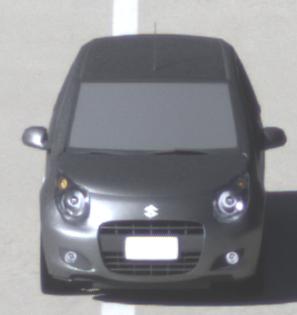
Make: Suzuki
Model: Alto 1.0
Detailed model: Alto (V)
Model produced from: 2011/02
Model produced until: 2011/03
Doors: 5
Color: gray
Road condition: dry road
Daytime: morning or afternoon
Contrast: high contrast